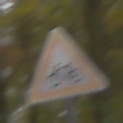
Verkehrszeichen: RadverkehrRechts
Umgebung: Outdoor, Nature
Tageszeit: Midday
Wetter: Overcast
Licht: Natural
Jahreszeit: NotSpecified
Kontrast: LowContrast